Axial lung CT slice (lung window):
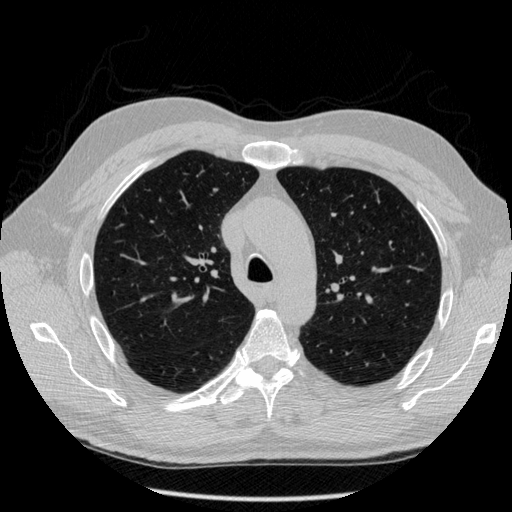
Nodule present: no